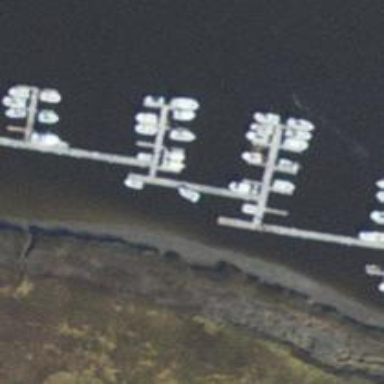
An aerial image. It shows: Pier with mooring facilities.